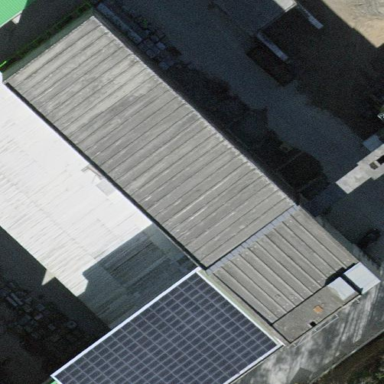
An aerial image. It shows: Industrial building.